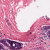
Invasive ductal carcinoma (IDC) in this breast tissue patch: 0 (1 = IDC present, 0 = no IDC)